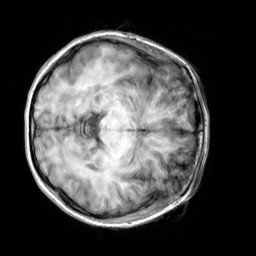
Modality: T1w
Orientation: axial
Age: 20
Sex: female
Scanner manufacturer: siemens
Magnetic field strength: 3 T
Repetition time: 2.3 s
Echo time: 0.00303 s